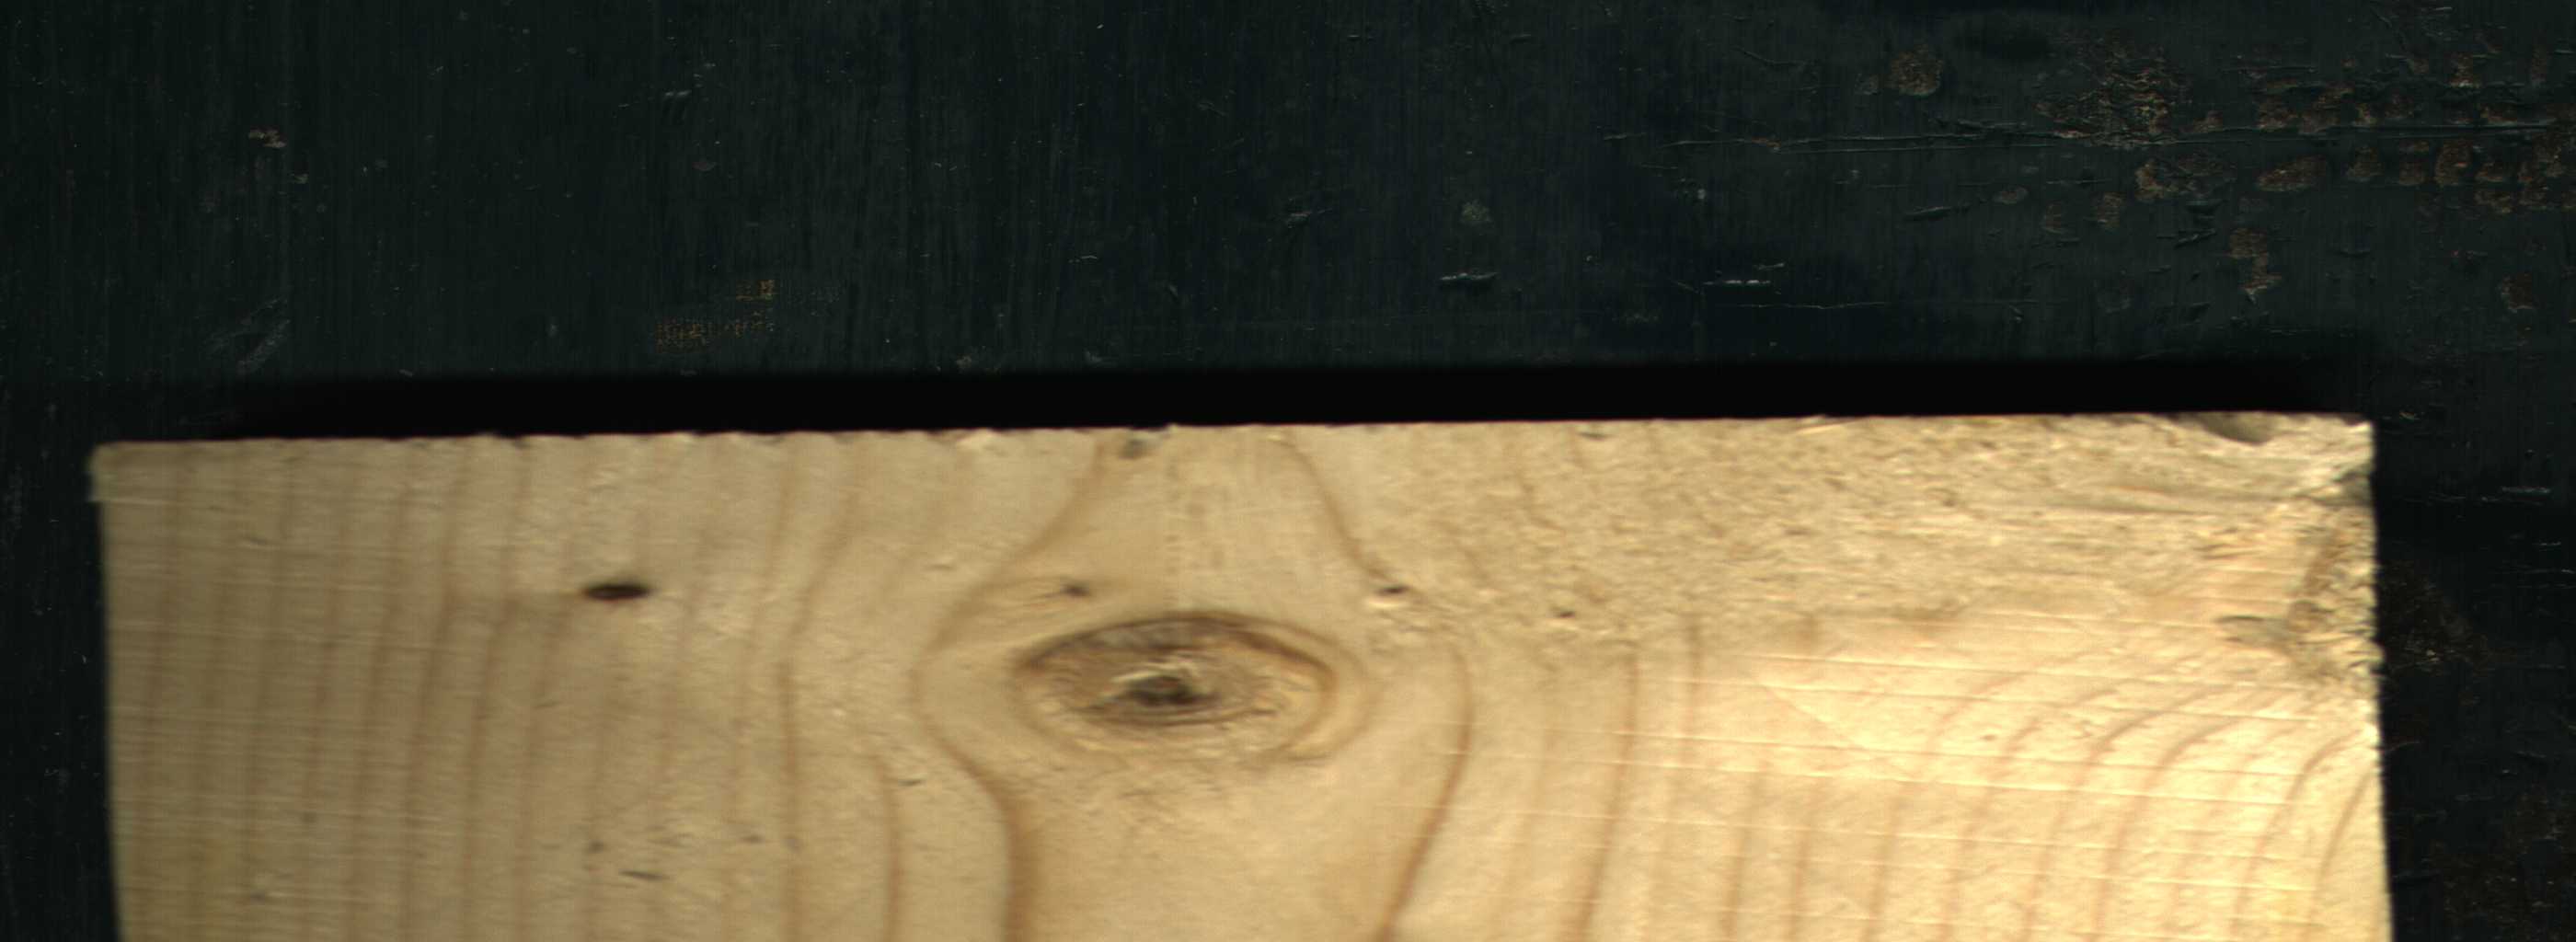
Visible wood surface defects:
Dead_Knot
Live_Knot